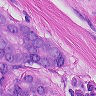
Metastatic tissue present: yes